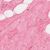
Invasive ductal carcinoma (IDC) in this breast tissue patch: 0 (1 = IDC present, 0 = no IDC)